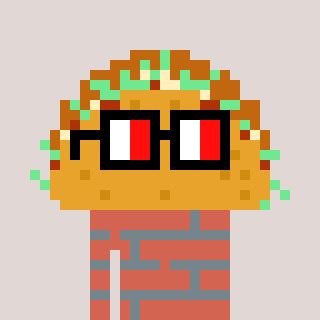
a pixel art character with square glasses with black frames and red eyes, a taco-shaped head and a peachy-colored body on a warm background